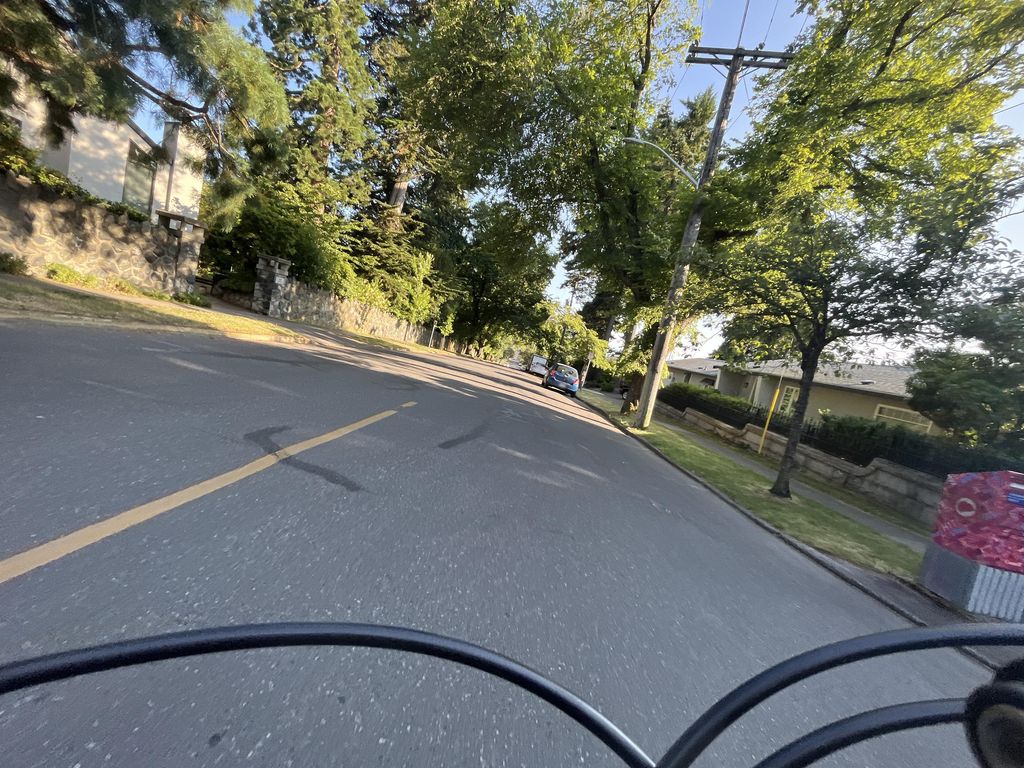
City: victoria